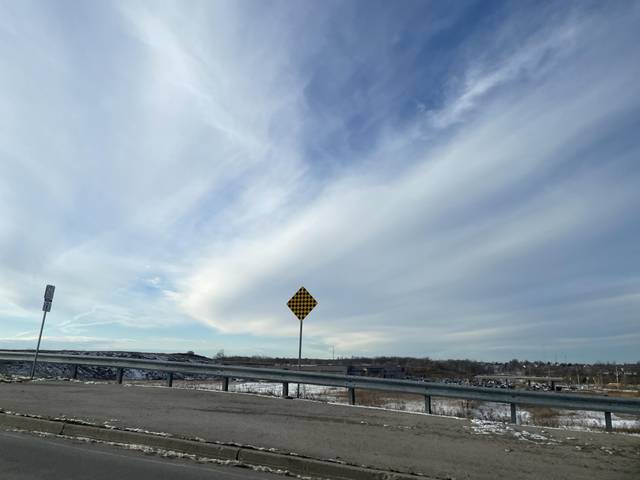
Region: Canada
Coordinates: 43.521, -80.29